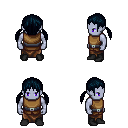
a pixel art fantasy rpg character, male body template, dark elf, purple skin, leather chest armor, robe skirt, raven twin-tailed hairstyle, black shoes, four views (front, back, left, right), 2x2 character sprite sheet, small pixel art, hard edges, no anti-aliasing